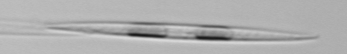
Label: Pseudo-nitzschia